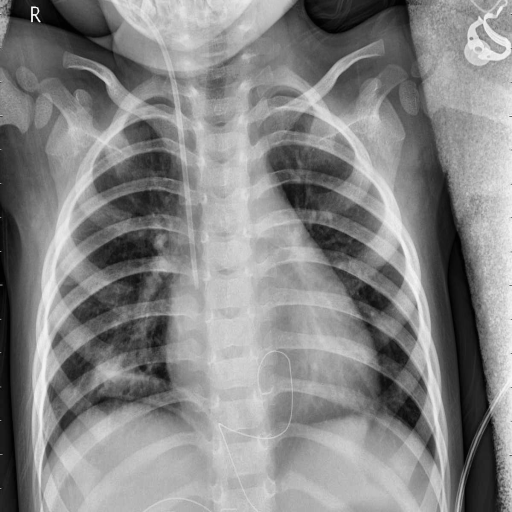
Finding: PNEUMONIA